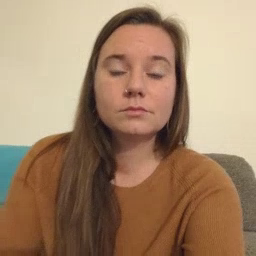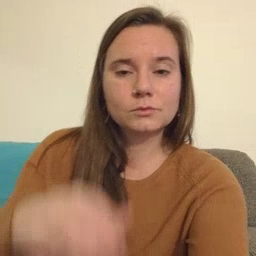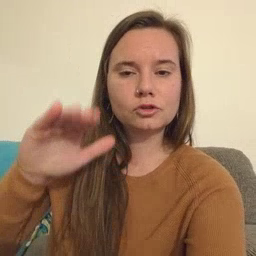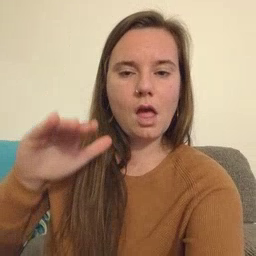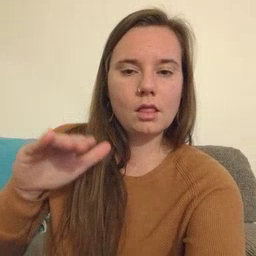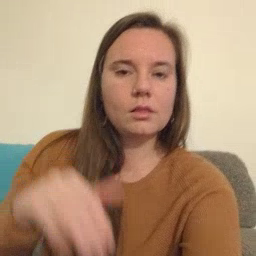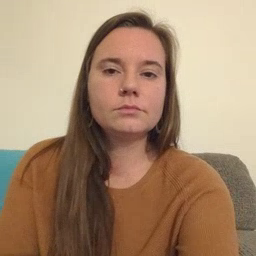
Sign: child